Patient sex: M
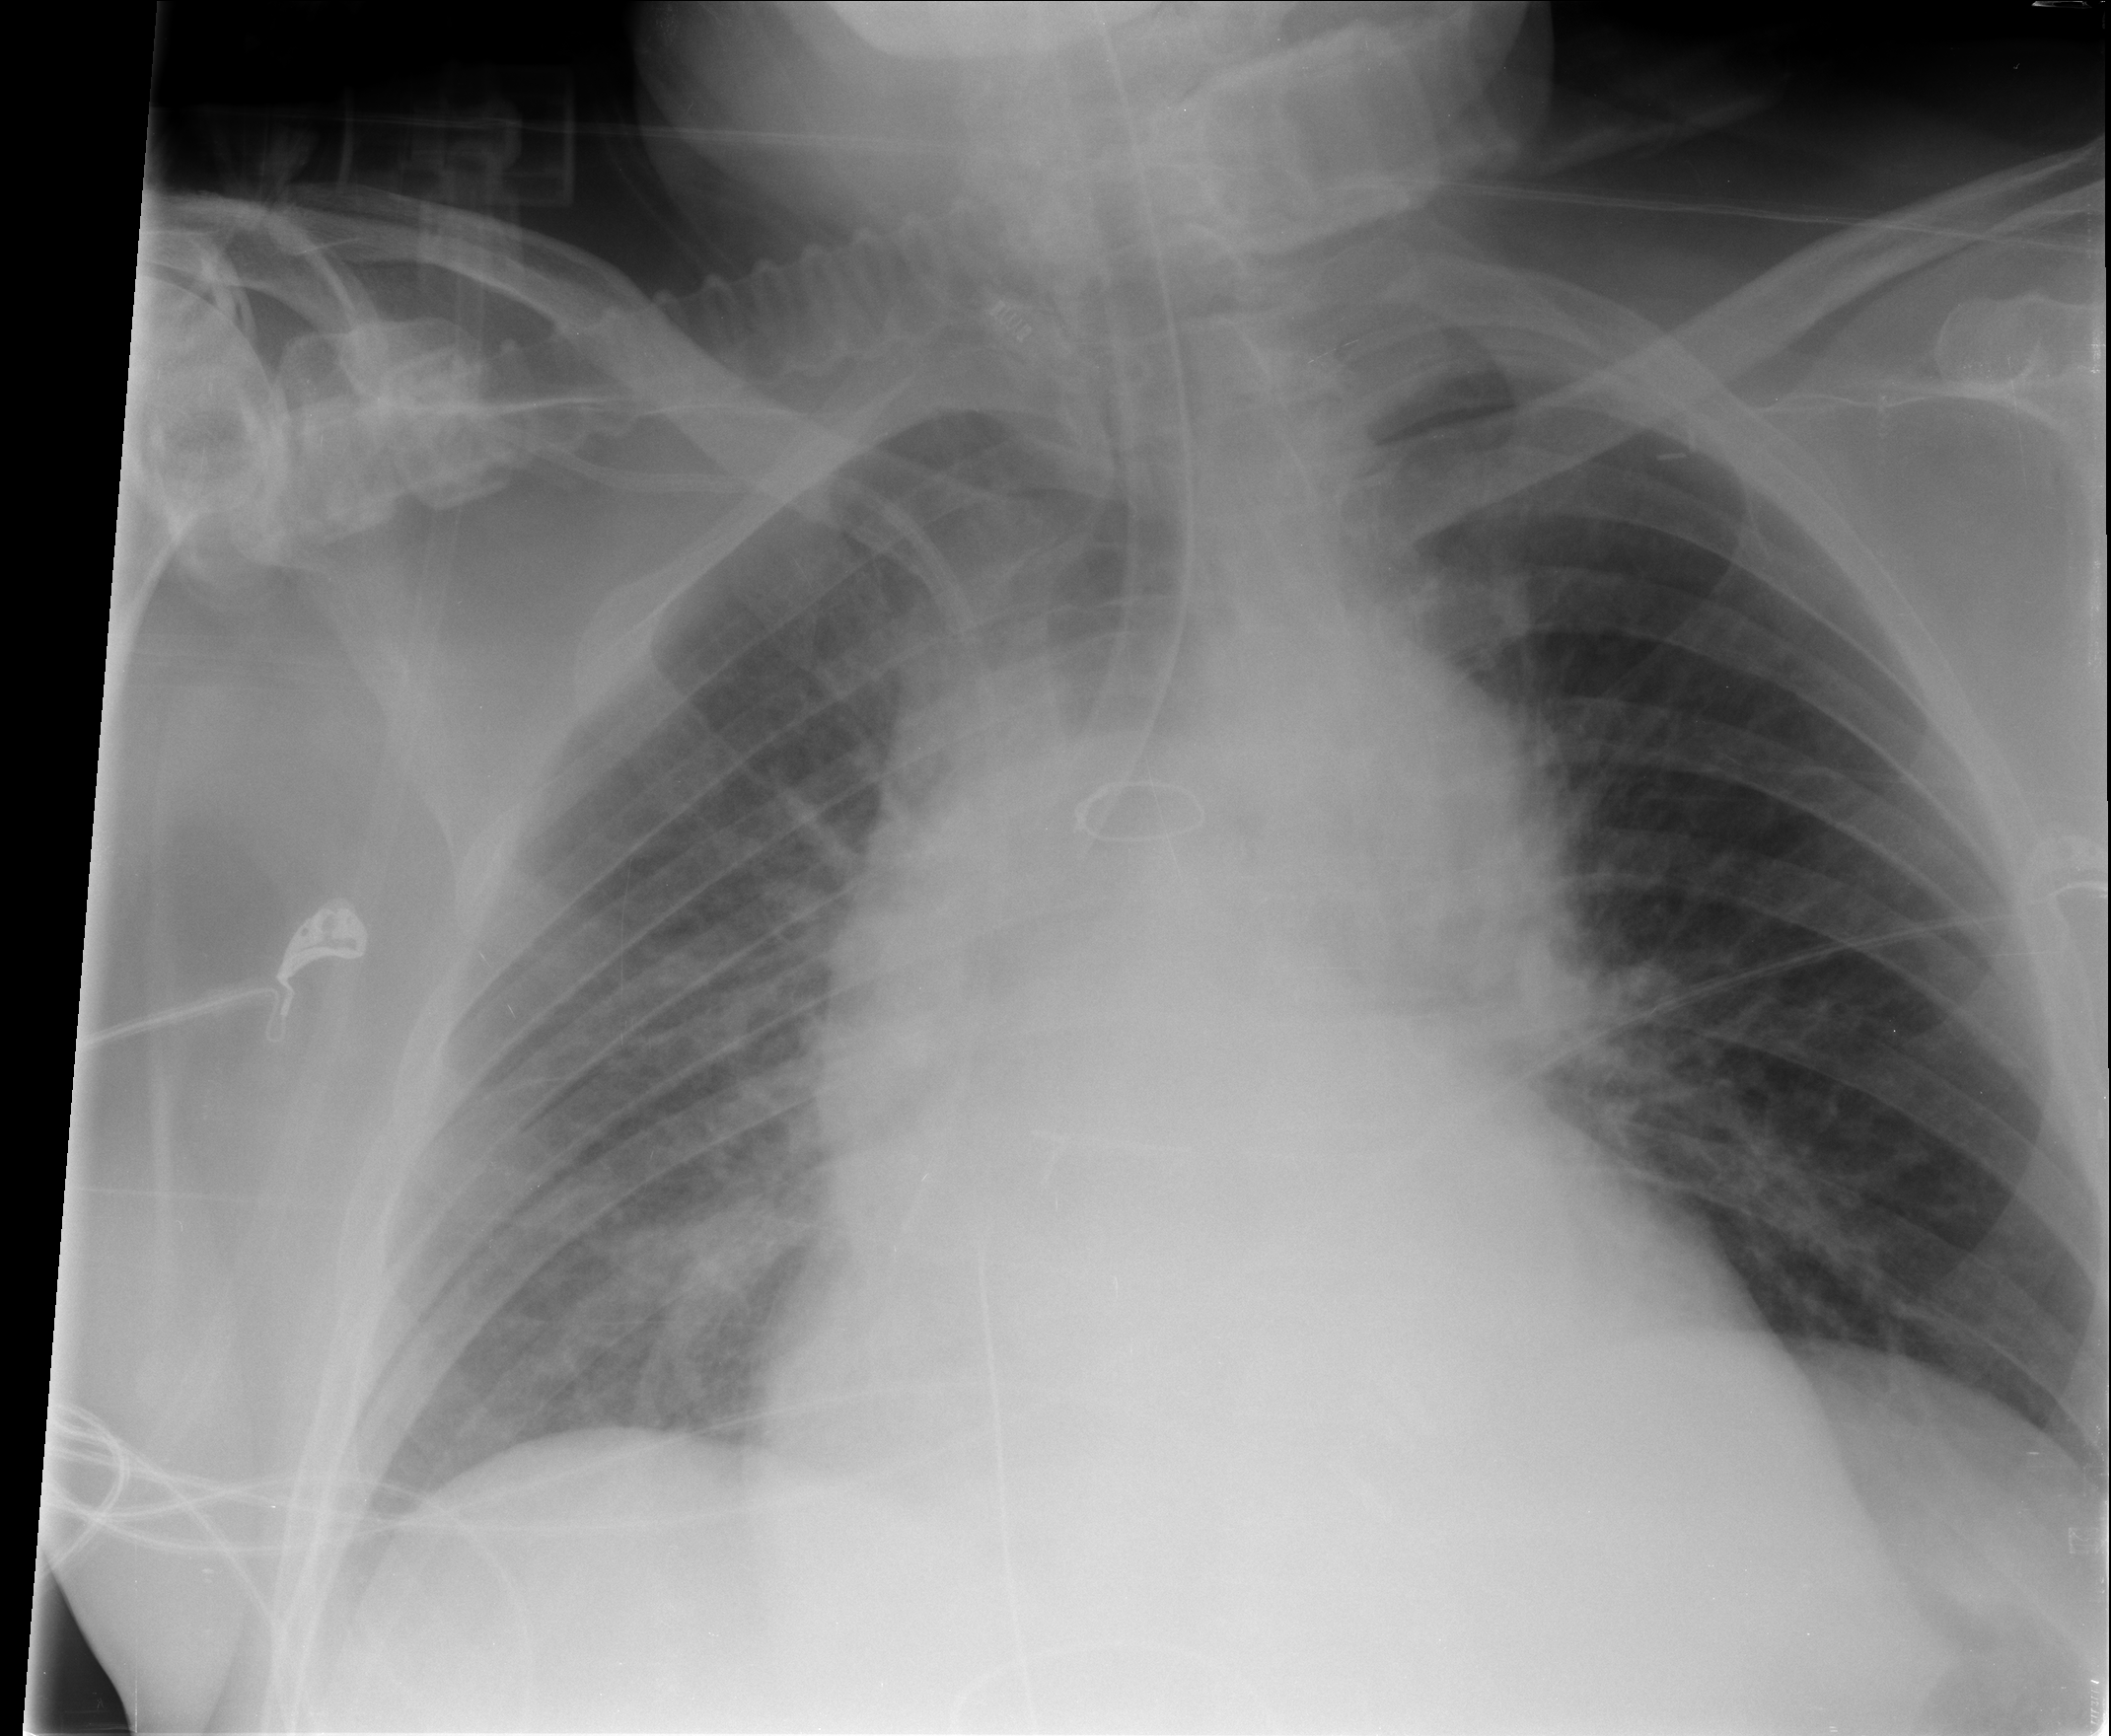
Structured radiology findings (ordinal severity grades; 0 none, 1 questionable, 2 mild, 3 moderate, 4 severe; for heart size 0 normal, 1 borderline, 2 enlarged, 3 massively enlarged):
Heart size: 2
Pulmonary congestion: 2
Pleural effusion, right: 0
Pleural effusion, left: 0
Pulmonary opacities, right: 2
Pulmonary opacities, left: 1
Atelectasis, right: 2
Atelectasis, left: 0